Field crop: maize
Growth stage: 2
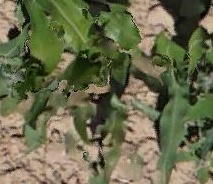
Species: maize